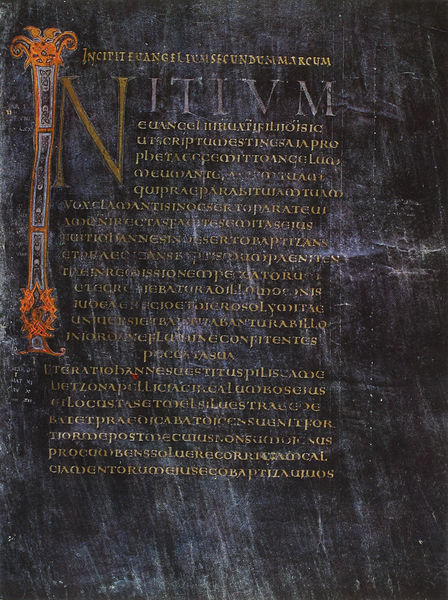
Titel: Krönungsevangeliar
Institution: Wien, Schatzkammer
Schlagwörter: blau, grau, orange, schwarz, rot, muster, bibel, gold, ranken, schrift, buch, druck, seite, buchstabe, buchstaben, buchdruck, handschrift, latein, grabstein, evangelium, manuskript